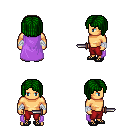
a pixel art fantasy rpg character, male body template, human, tanned skin, lavender cape, red pants, green pageboy hairstyle, white cloth bandages, ghillies, dagger, four views (front, back, left, right), 2x2 character sprite sheet, small pixel art, hard edges, no anti-aliasing